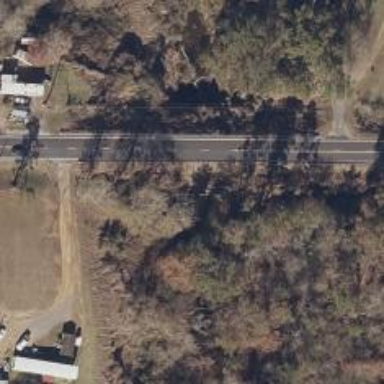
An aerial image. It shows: Asphalt road classified as trunk highway.